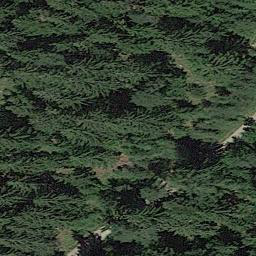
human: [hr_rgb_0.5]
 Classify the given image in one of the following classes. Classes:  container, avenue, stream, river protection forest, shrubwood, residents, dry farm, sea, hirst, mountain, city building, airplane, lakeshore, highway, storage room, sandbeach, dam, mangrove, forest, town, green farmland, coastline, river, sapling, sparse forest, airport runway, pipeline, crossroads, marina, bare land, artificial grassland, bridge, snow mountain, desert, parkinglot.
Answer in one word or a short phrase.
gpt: forest